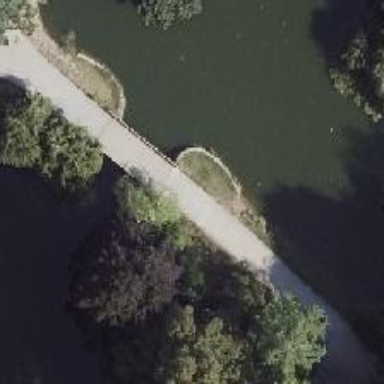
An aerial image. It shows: Footway bridge.